Interaction volume radius: 5 \u00c5
Interaction volume height: 20 \u00c5
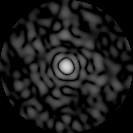
Disorder parameter: 0.7714